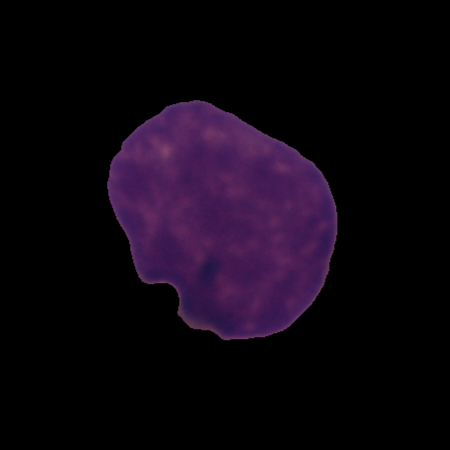
Label: cancer